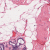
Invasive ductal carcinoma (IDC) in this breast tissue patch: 0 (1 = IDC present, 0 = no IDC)